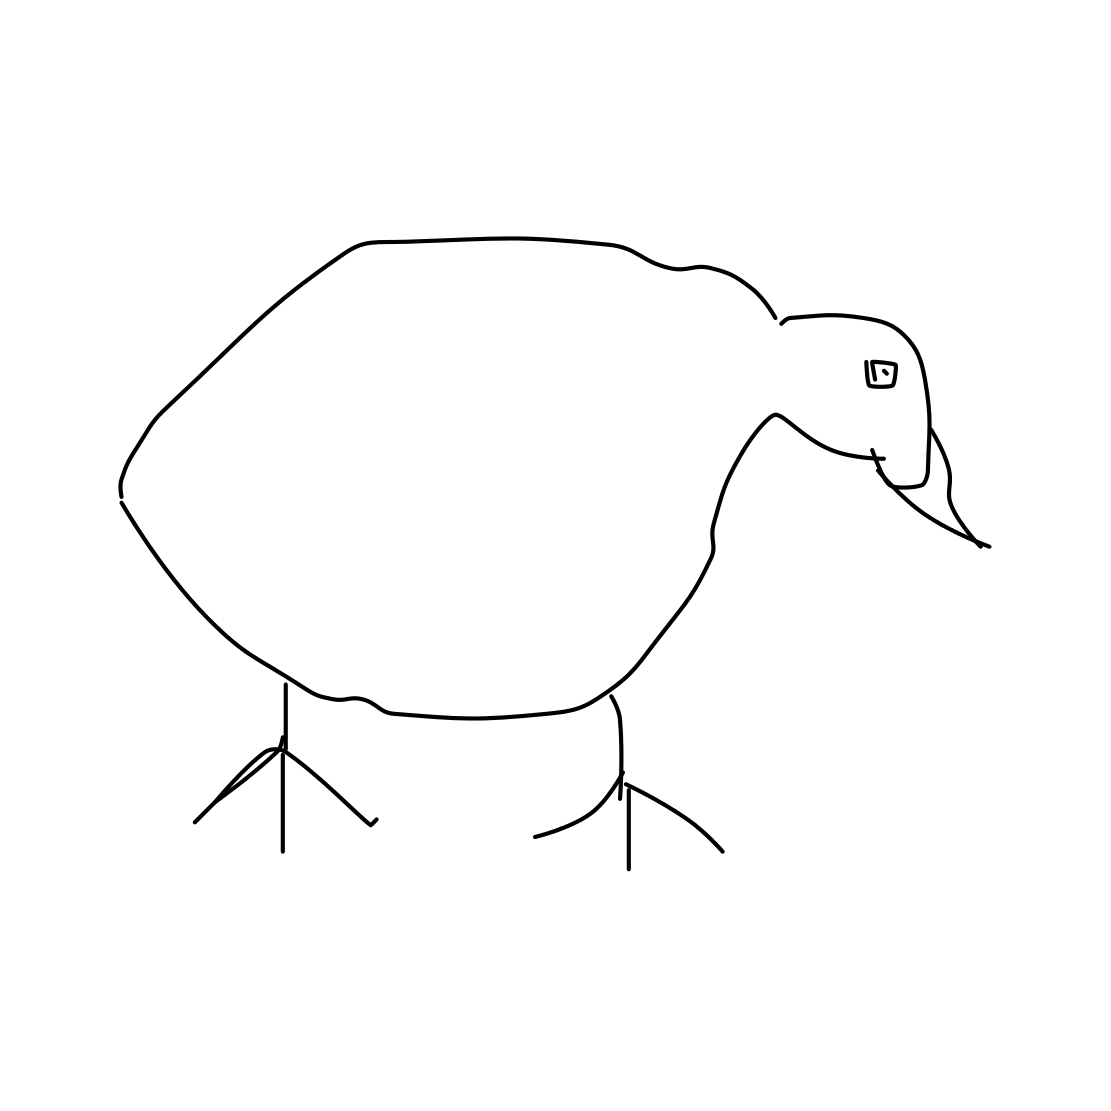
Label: duck